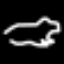
Label: frog